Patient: sex M, age 58
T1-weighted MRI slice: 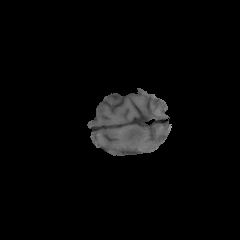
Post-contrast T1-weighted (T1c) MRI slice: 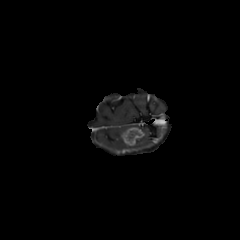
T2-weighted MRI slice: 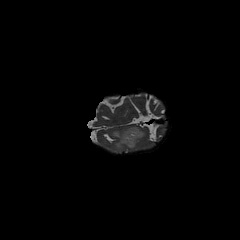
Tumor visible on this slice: yes
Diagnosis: Glioblastoma, IDH-wildtype
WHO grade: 4